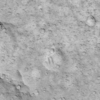
Label: not_dusty